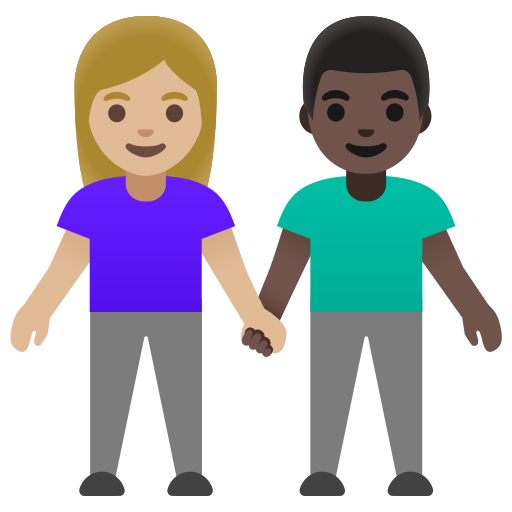
Emoji: 👩🏼‍🤝‍👨🏿